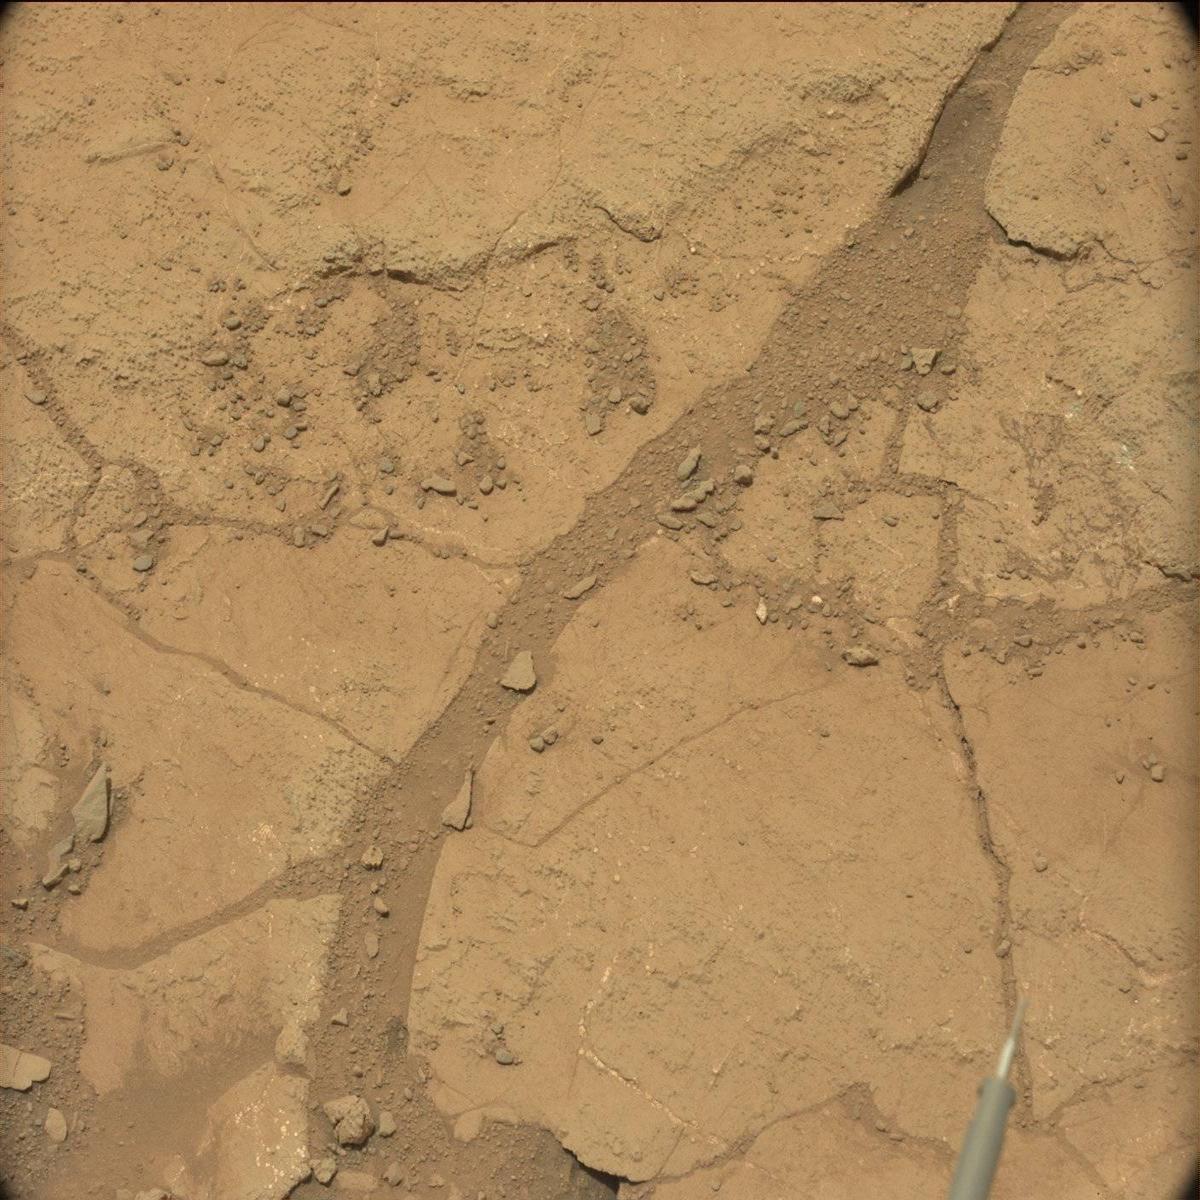
Terrain classes present: Bedrock, Rock, Rover, Sand / Soil